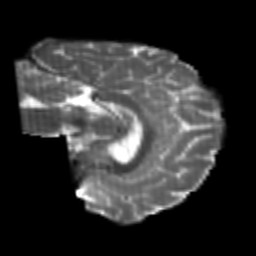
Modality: T2w
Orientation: sagittal
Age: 25
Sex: female
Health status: healthy
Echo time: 0.074 s